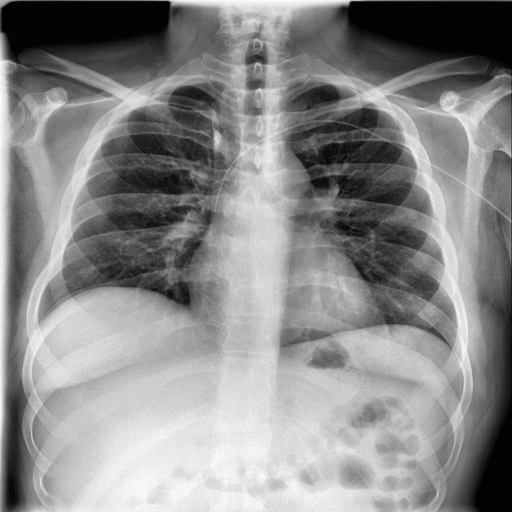
Finding: NORMAL